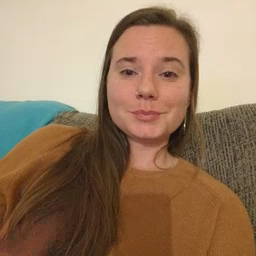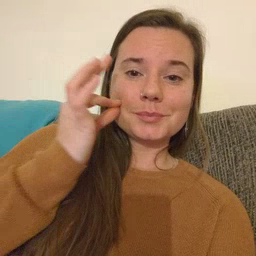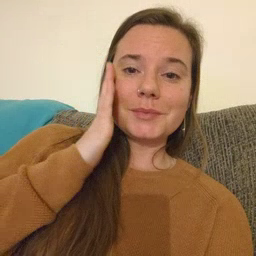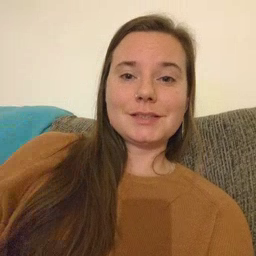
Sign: bee